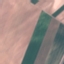
Land use / land cover class: AnnualCrop